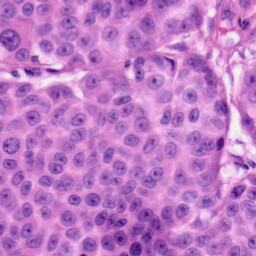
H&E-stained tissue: Skin